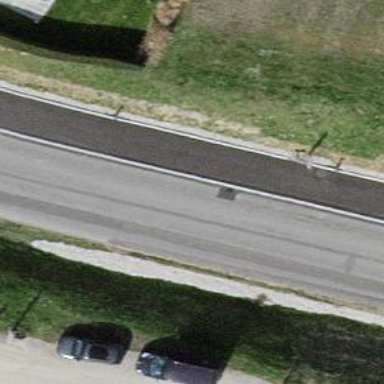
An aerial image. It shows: Tertiary road with cycle track on the right side.